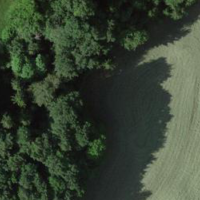
EUNIS habitat code: 44
Species observed at this site:
Milvus migrans